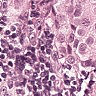
Metastatic tissue present: yes